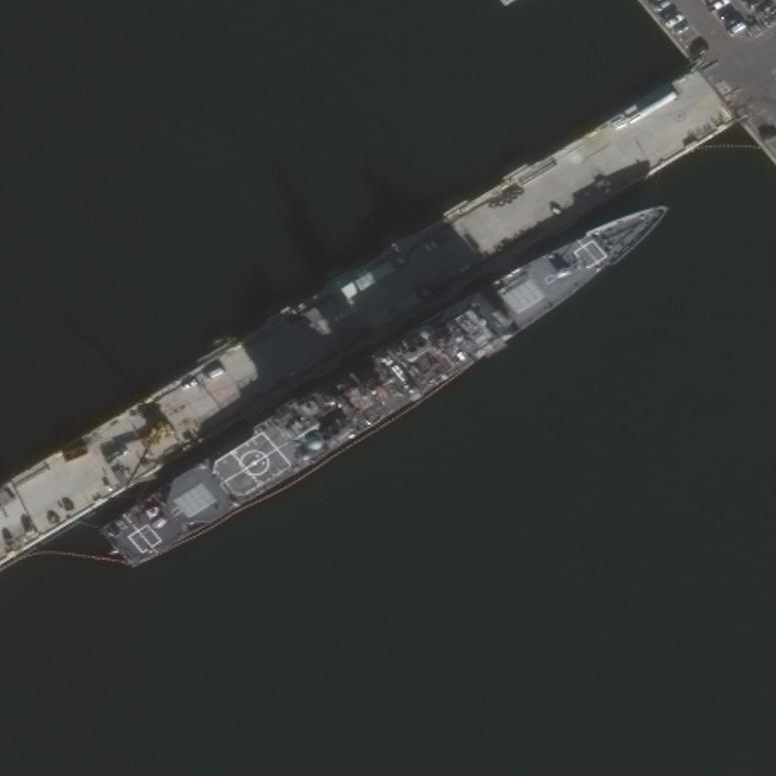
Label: cruiser